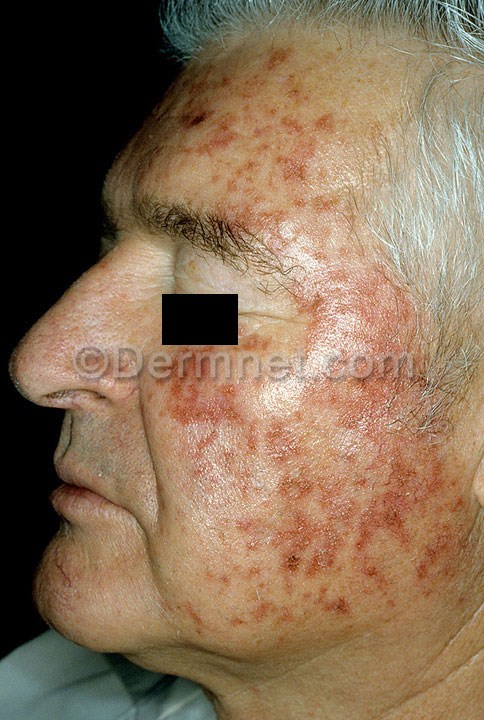
Disease: Actinic Keratosis Basal Cell Carcinoma and other Malignant Lesions